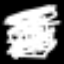
Label: octagon